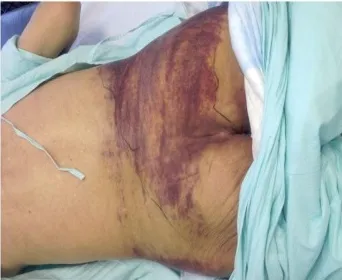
Picture of severe bruise after fall due to dizziness of adverse effect of medication in Case 2.
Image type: medical_photograph (skin_photograph)